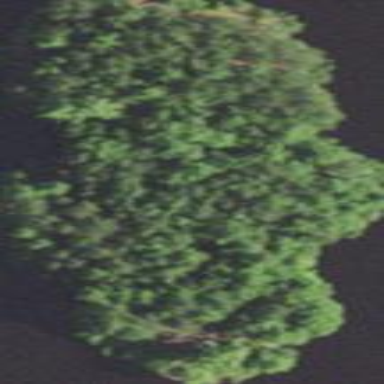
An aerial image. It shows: Island covered with woodland.